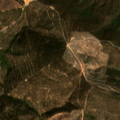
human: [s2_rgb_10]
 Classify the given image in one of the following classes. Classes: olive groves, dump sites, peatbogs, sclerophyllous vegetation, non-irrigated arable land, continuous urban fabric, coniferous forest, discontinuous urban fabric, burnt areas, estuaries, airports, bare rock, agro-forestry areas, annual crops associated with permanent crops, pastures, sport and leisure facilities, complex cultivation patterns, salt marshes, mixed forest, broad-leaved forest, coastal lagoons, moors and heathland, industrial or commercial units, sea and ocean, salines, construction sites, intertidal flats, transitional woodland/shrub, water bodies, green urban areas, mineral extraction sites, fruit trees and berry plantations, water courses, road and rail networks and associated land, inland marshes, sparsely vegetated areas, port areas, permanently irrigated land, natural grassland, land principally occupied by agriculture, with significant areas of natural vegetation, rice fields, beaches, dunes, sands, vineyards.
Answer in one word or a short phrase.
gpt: broad-leaved forest, sclerophyllous vegetation, transitional woodland/shrub